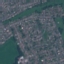
Land use / land cover: Residential